Question: I have a QGraphicsView with a vertical scroll bar policy of "ScrollBarAlwaysOff". The problem is that when I adjust the size of the view (via a QSplitter or just by adjusting the size of the window), a blank space will often appear on the right side of the view. Here's an example with a red background and a black QGraphicsRectItem:
'''
#include <QtGui>
class MainWindow : public QMainWindow
{
public:
MainWindow()
{
QGraphicsScene *scene = new QGraphicsScene(this);
QRectF rect(-100, -100, 200, 200);
QGraphicsRectItem *rectItem = new QGraphicsRectItem(rect);
rectItem->setBrush(QBrush(Qt::black));
scene->addItem(rectItem);
scene->setSceneRect(rect); //commenting this out doesn't make a difference
QGraphicsView *view = new QGraphicsView(this);
view->setBackgroundBrush(QBrush(Qt::red));
view->setTransformationAnchor(QGraphicsView::AnchorViewCenter);
view->setVerticalScrollBarPolicy(Qt::ScrollBarAlwaysOff);
view->setScene(scene);
setCentralWidget(view);
}
};
int main(int argc, char *argv[])
{
QApplication a(argc, argv);
MainWindow w;
w.show();
return a.exec();
}
'''
Here is what the problem looks like:

How can I fix this?
EDIT: Click here to make the picture a bit larger: <URL>
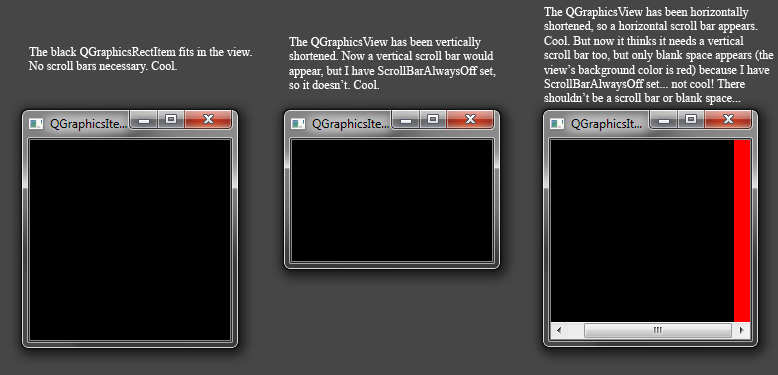
Answer: I gave it a try and find that if you change your rectangle to (0, 0, 300, 300), it works as desired. It seems 'QGraphicsView' has problem handling scroll bar update with negative top-left scene rect. You should file a bug report to Qt.